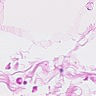
Metastatic tissue present: no